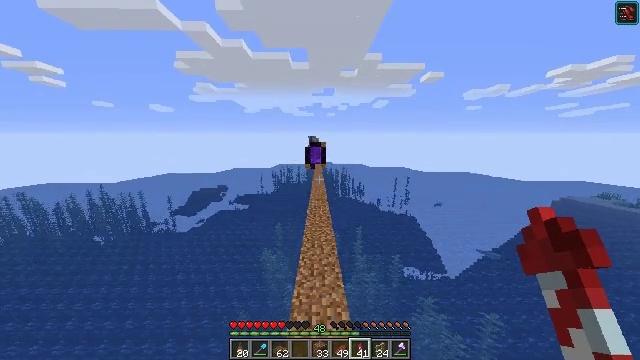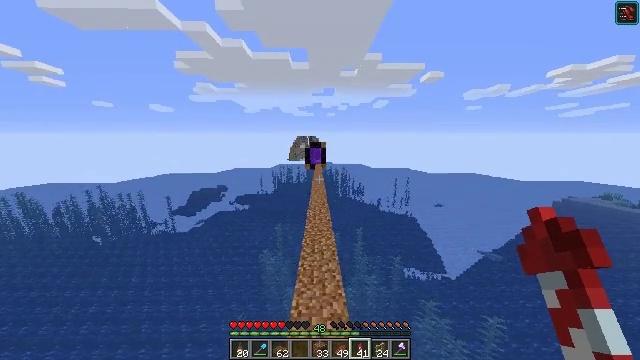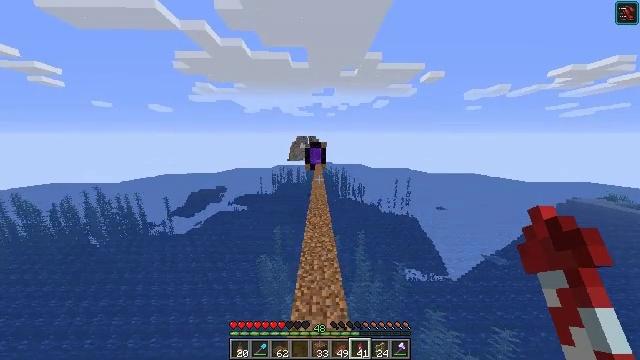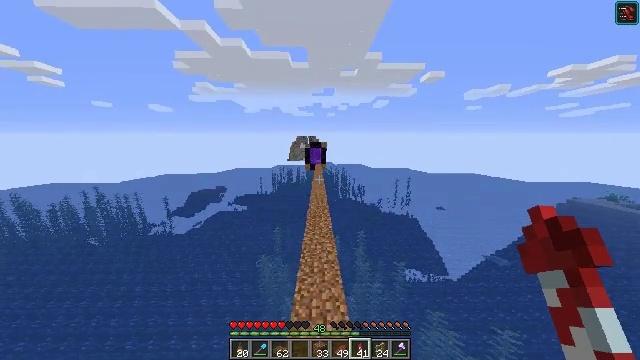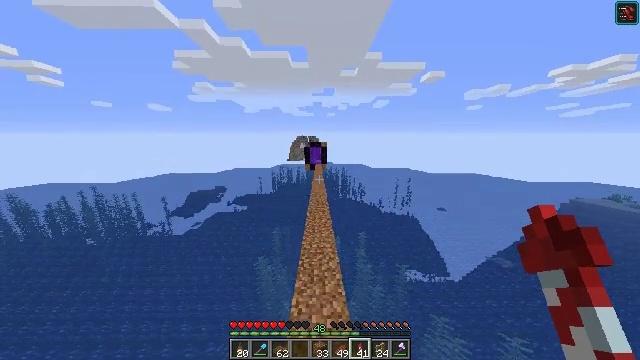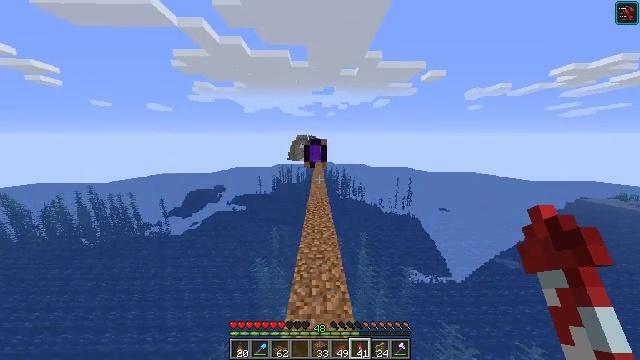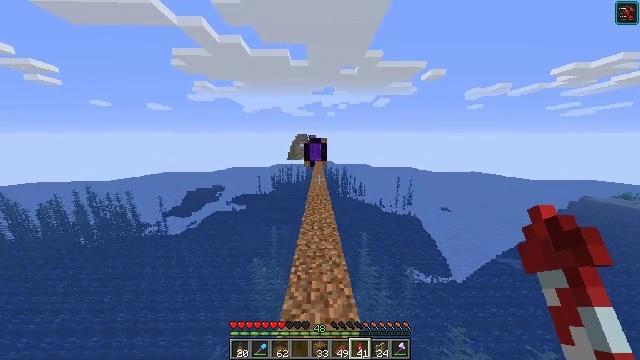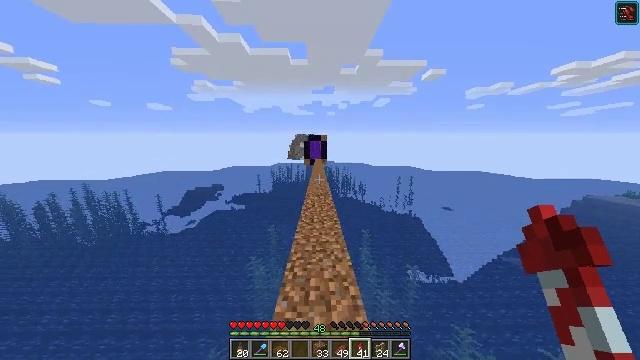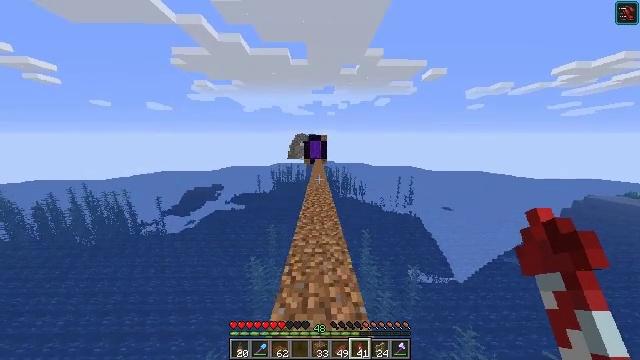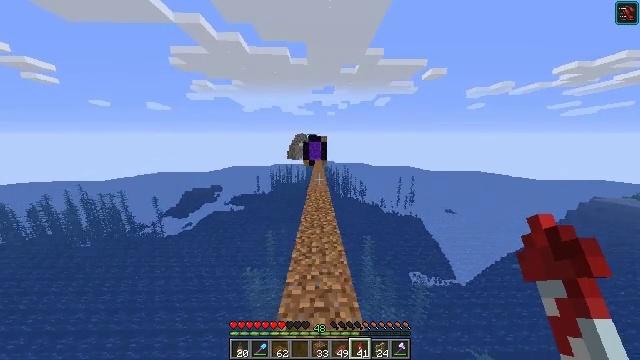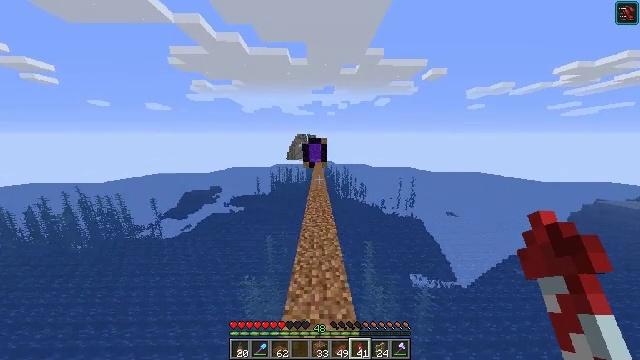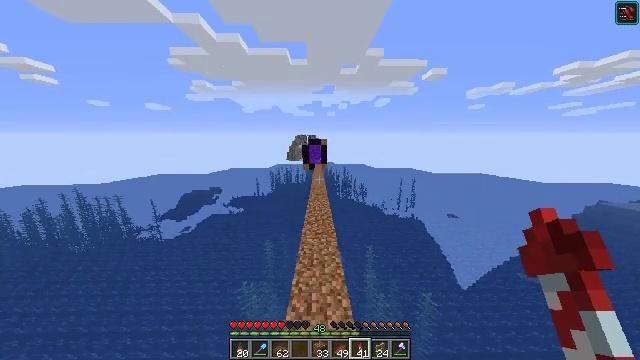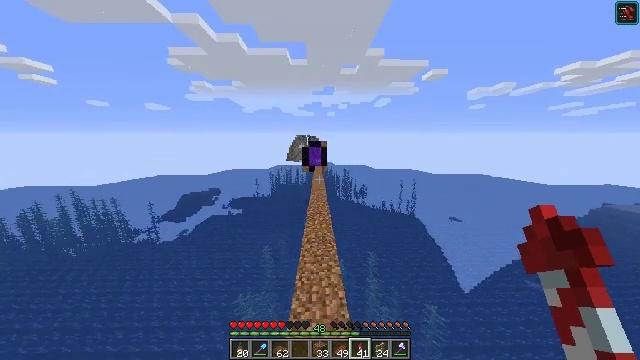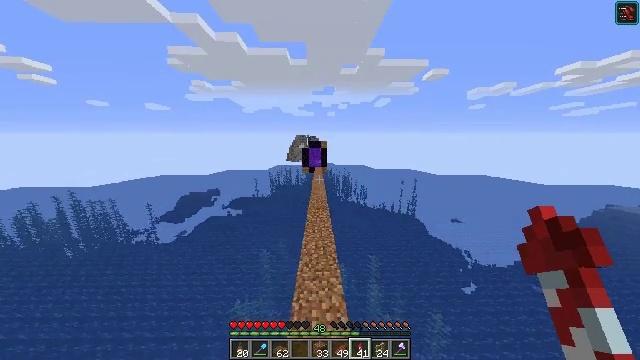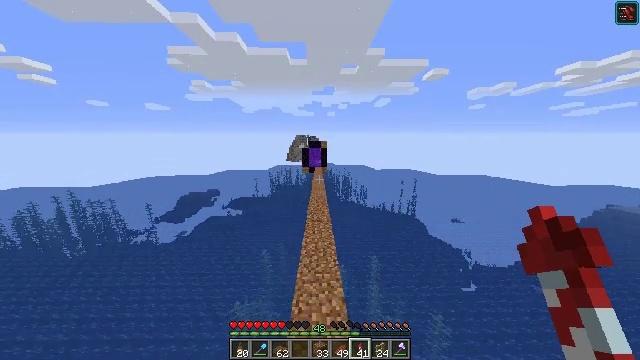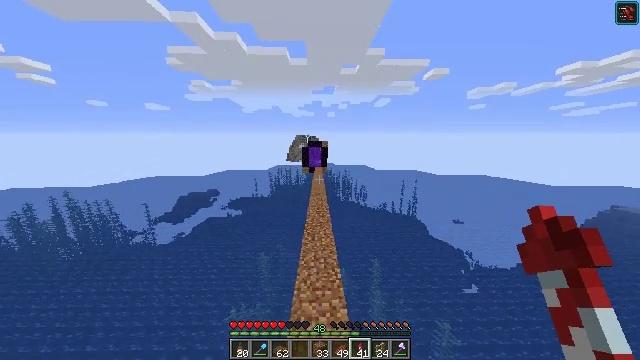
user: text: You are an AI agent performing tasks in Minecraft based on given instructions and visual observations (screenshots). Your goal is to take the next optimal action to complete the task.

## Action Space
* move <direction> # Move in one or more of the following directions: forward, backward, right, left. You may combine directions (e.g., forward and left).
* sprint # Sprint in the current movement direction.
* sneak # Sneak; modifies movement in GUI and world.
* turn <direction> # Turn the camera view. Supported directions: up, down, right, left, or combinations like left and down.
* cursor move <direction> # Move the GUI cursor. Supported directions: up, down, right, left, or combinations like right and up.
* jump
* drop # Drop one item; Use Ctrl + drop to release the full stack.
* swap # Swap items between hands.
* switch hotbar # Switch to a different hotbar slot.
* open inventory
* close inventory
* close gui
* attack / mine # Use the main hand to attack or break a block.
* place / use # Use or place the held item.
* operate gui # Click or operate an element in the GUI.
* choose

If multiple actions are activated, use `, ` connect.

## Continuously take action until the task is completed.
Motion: motion action
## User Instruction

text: Mine the spruce slab.
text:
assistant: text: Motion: move forward, jump
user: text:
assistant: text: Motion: move forward, jump
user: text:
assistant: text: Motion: move forward, jump
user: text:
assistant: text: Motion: move forward, jump
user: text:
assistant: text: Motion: move forward, jump
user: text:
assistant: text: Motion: move forward, jump
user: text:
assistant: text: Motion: move forward, jump
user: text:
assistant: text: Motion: move forward, jump
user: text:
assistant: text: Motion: move forward, jump
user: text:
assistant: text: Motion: move forward, jump
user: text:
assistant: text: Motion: move forward, jump
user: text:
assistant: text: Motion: move forward, jump
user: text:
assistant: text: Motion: move forward, jump
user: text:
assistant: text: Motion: move forward, jump
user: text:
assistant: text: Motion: move forward, jump
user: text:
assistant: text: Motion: move forward, jump
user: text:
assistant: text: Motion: move forward, jump
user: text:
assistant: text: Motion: move forward, jump
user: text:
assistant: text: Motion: move forward, jump
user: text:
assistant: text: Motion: move forward, jump
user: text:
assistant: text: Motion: move forward, jump
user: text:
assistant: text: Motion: move forward, jump
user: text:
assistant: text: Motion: move forward, jump
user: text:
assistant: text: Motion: move forward, jump
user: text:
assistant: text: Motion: move forward, jump
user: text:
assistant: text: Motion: move forward, jump
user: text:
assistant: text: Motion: move forward, jump
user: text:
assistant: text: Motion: move forward, jump
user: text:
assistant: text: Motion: move forward, jump
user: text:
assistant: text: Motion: move forward, jump